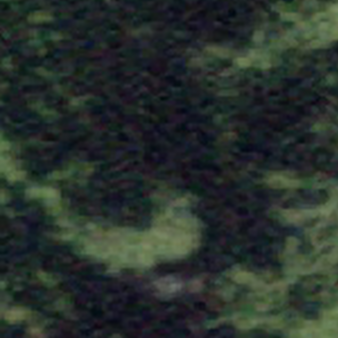
Label: other